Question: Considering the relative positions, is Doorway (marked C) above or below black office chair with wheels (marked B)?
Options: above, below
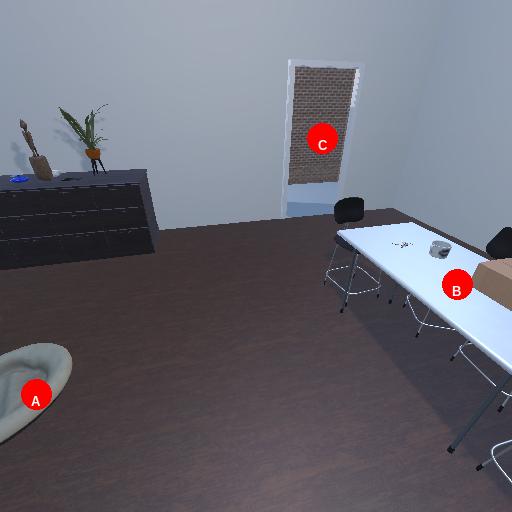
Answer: above